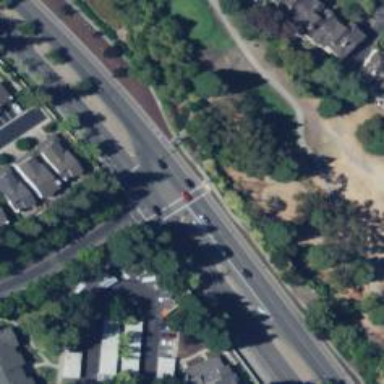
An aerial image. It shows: Marked road crossing.